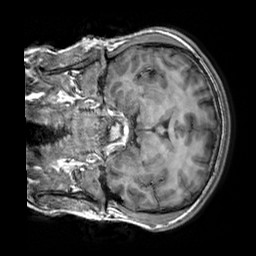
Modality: T1w
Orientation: coronal
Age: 24
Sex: male
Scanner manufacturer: siemens
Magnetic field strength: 3 T
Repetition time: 2.3 s
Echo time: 0.00303 s